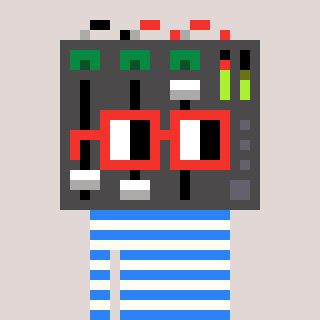
a pixel art character with square red glasses, a mixer-shaped head and a grayscale-colored body on a warm background